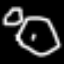
Label: octagon